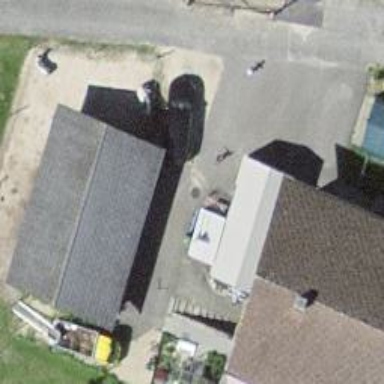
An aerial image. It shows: Stable.